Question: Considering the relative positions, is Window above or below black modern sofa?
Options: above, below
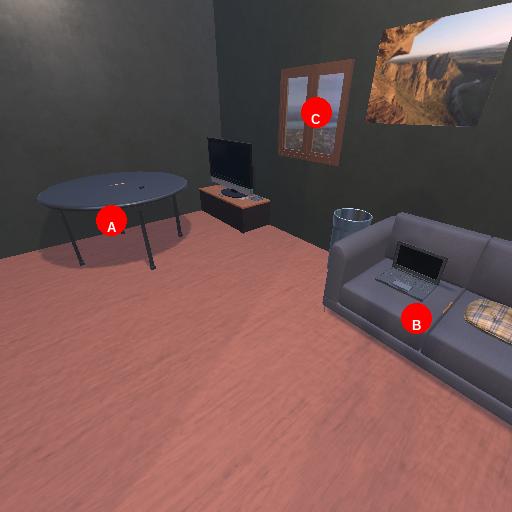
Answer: above